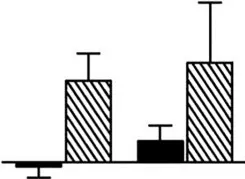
Aldosterone. Concentrations in women with POI treated with physiologic HRT () or standard OCPs.
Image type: pathology (masson_trichrome)